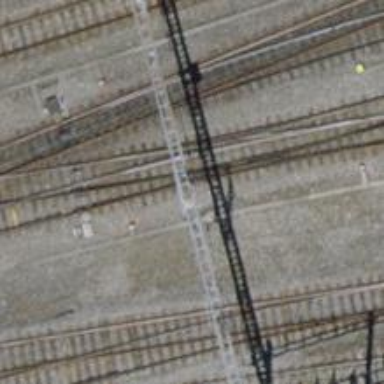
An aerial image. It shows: Railway switch.